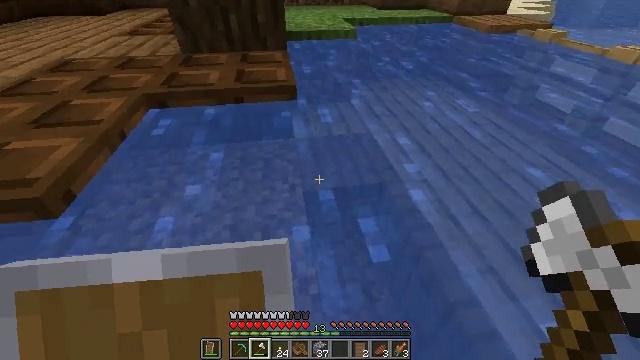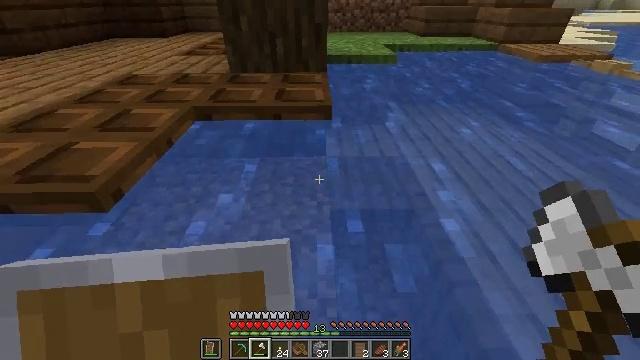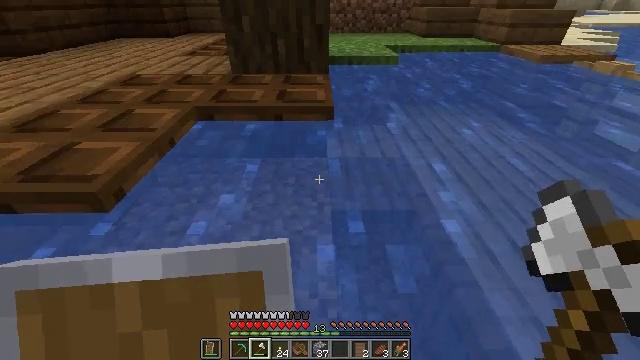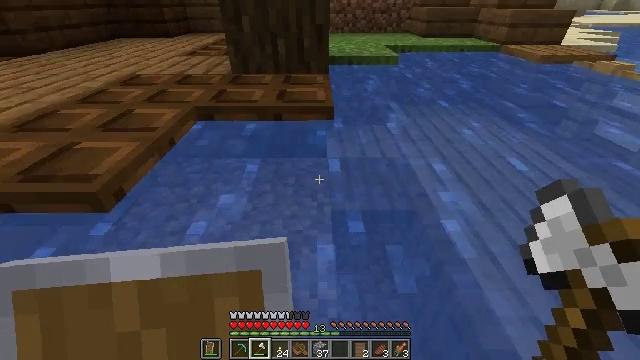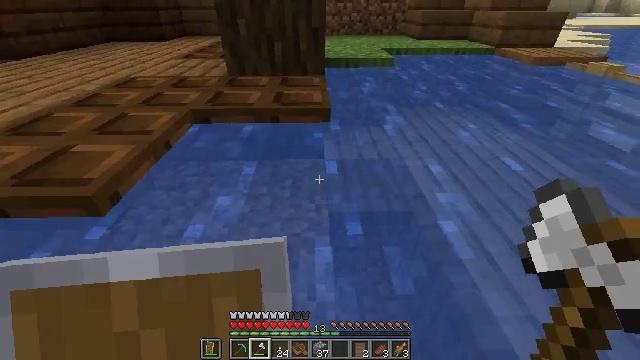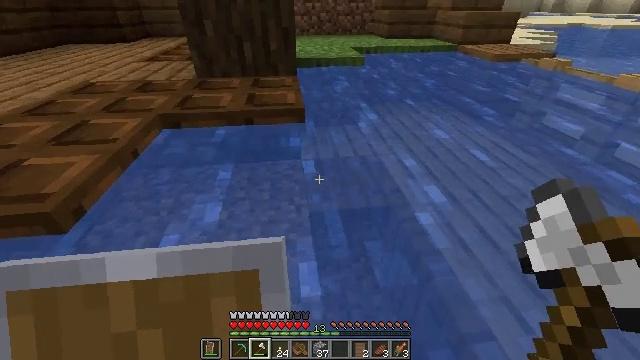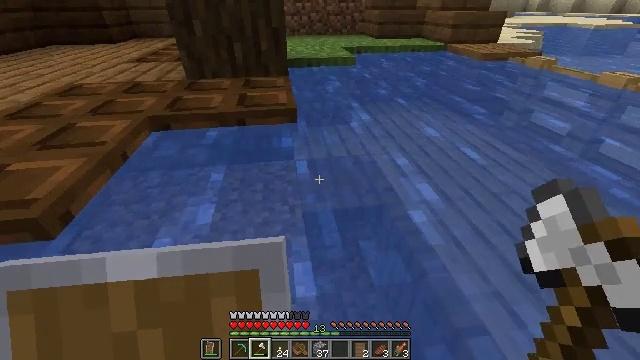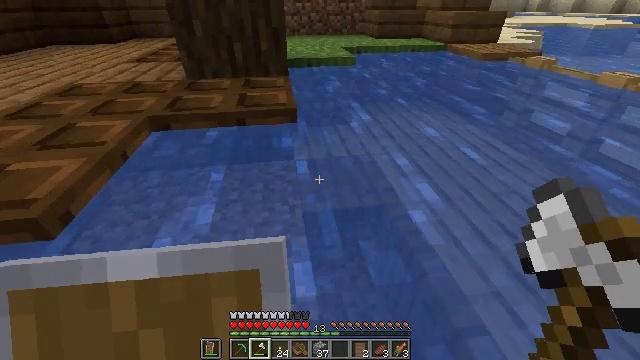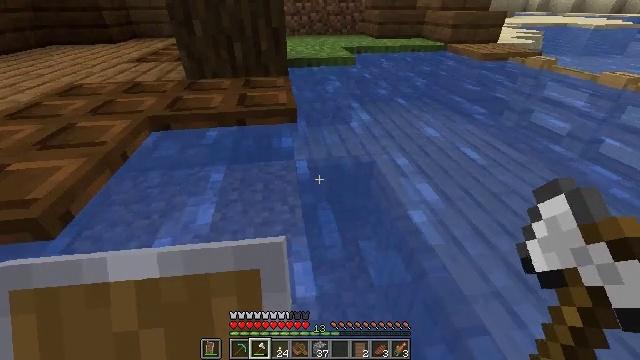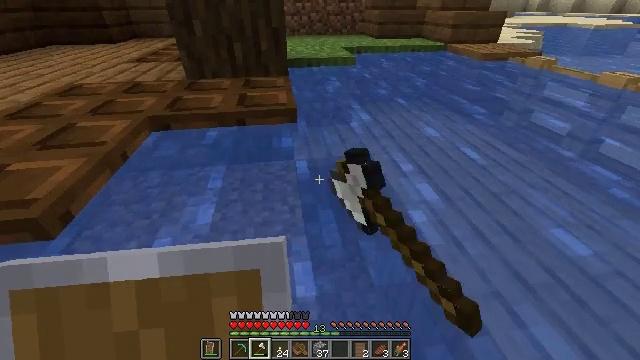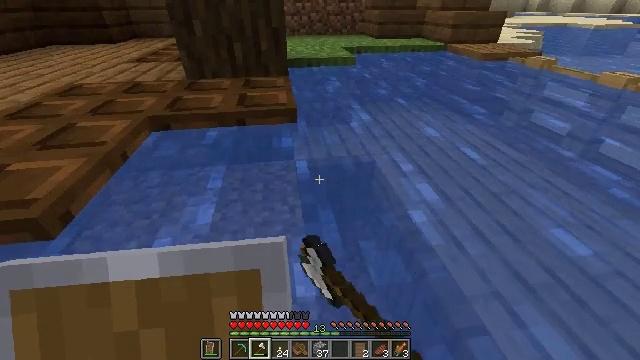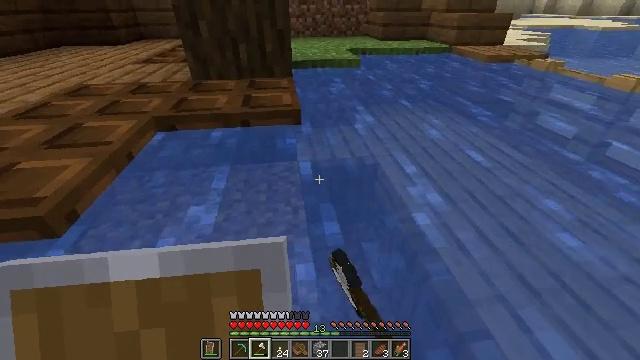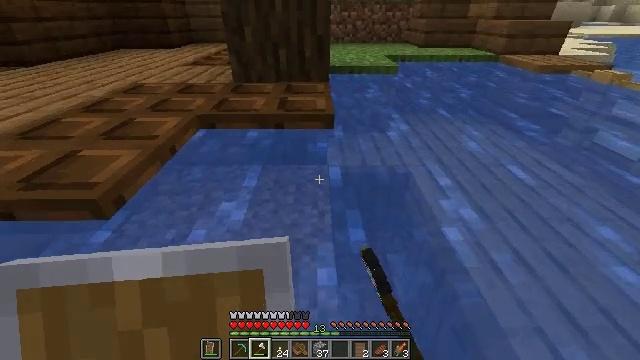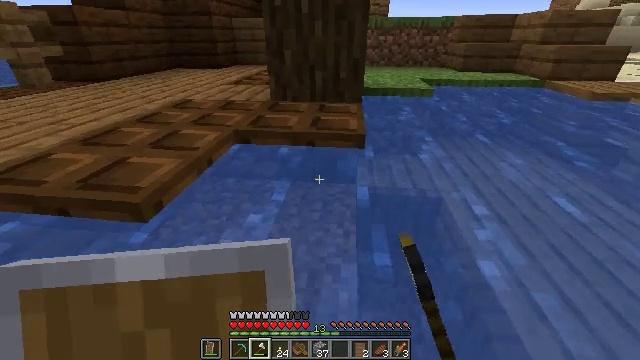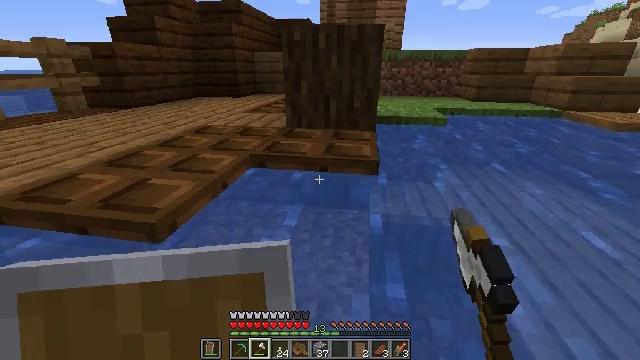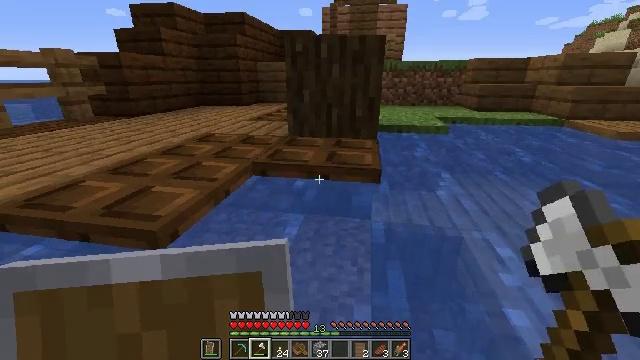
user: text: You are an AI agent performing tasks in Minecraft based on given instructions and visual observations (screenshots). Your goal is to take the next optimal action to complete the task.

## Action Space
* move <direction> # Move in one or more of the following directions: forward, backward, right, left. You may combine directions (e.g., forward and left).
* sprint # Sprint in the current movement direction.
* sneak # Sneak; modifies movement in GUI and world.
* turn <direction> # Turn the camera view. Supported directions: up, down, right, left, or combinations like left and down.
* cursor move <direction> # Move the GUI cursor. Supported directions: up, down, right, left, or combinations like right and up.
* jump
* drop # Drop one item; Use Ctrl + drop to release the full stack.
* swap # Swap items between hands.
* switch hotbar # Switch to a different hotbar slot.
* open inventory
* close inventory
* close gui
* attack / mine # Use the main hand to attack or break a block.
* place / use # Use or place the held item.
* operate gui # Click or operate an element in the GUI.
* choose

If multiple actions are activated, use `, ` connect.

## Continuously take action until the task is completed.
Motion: motion action
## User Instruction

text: Use diamonds and a stick to craft a diamond shovel.
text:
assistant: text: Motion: turn left and up
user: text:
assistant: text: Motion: no_op
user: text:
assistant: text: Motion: no_op
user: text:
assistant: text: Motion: no_op
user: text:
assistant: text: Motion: turn right
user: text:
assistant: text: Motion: turn right
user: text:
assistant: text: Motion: no_op
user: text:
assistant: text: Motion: use / place
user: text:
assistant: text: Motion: use / place
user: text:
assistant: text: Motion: use / place
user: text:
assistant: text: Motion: no_op
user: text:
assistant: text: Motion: turn left and up
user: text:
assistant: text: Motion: turn left and up
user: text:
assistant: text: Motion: turn left and up
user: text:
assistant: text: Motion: turn up
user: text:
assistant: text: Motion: no_op
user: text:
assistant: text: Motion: use / place
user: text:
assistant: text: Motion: use / place
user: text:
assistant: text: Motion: no_op
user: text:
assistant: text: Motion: no_op
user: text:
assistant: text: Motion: turn left and down
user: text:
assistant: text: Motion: turn left and down
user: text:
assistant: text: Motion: turn left and down
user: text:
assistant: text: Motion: turn left and down
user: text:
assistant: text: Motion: turn left and down
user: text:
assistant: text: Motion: move right, turn left
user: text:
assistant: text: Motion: move right
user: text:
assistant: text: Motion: move right, turn left
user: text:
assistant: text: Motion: move right, turn left
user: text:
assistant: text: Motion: move right